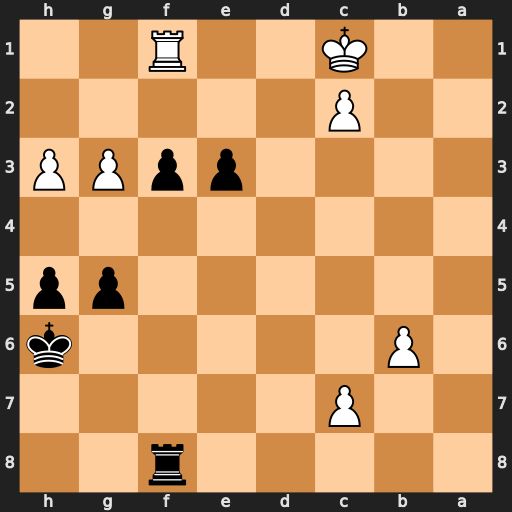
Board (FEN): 5r2/2P5/1P5k/6pp/8/4ppPP/2P5/2K2R2
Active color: b
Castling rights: -
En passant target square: -
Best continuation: e2 Re1 f2 Kd2 f1=Q